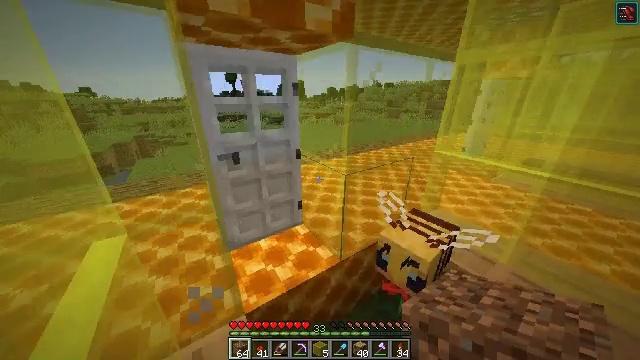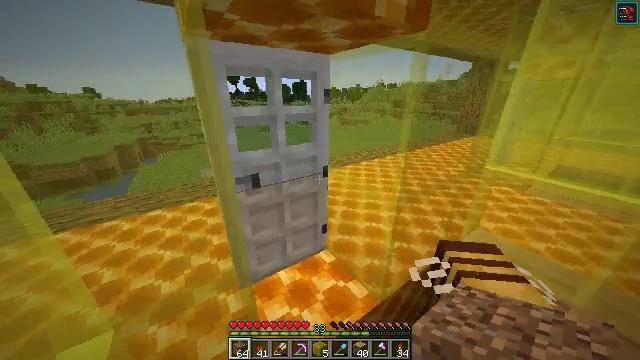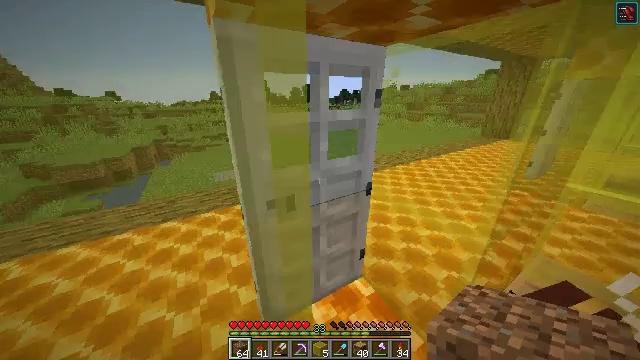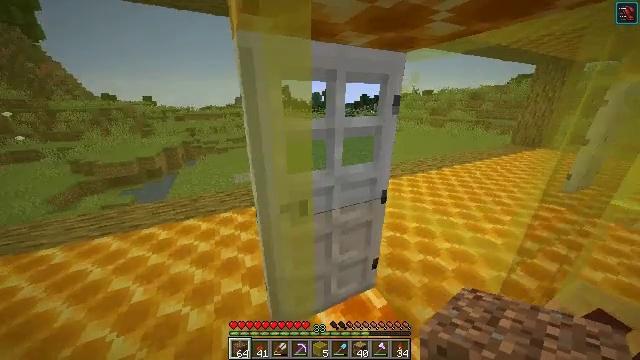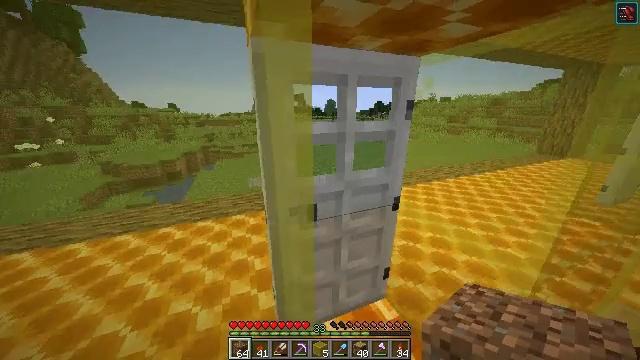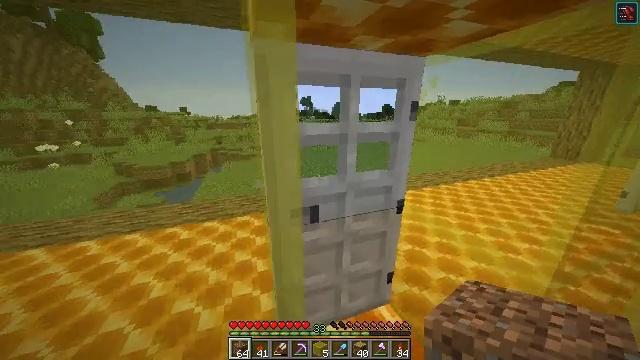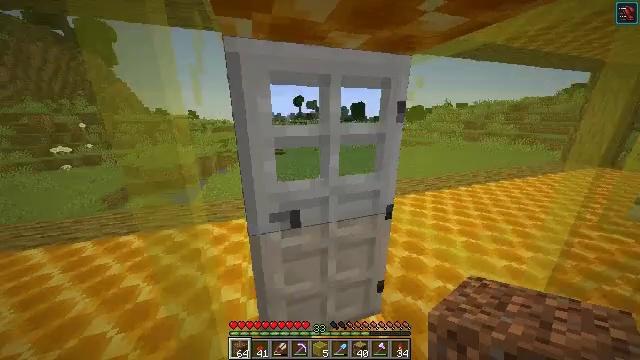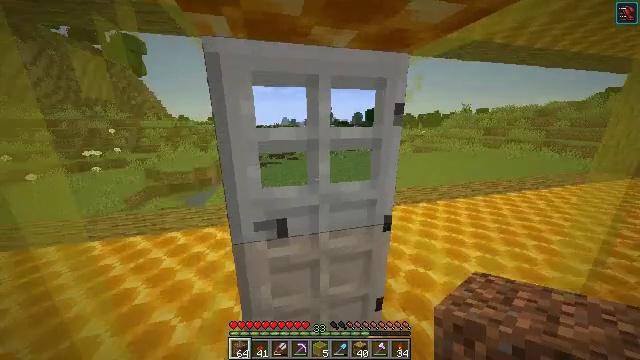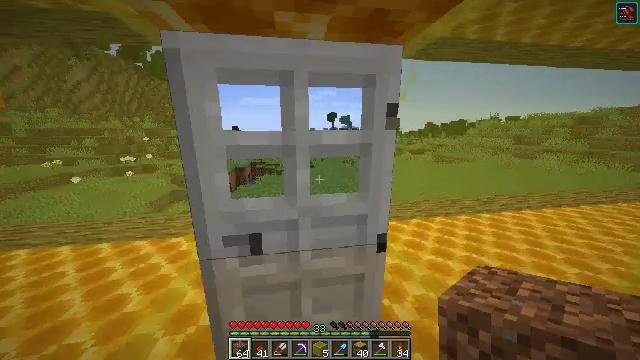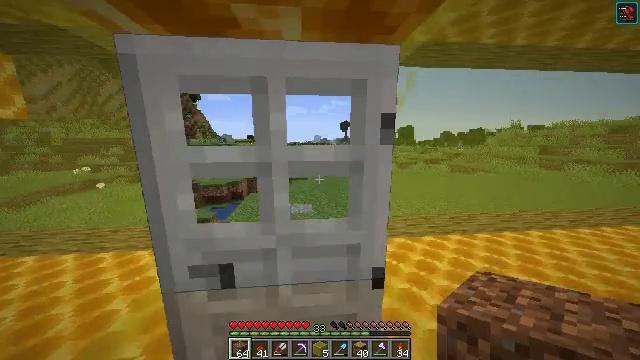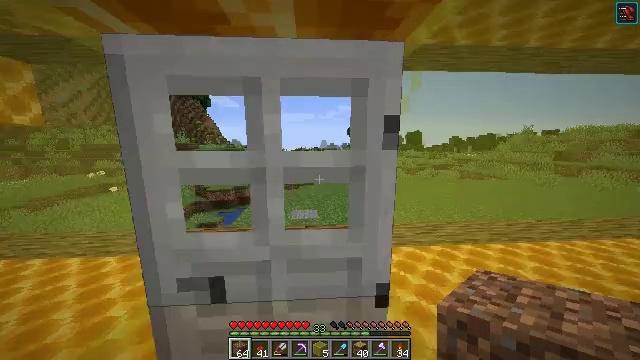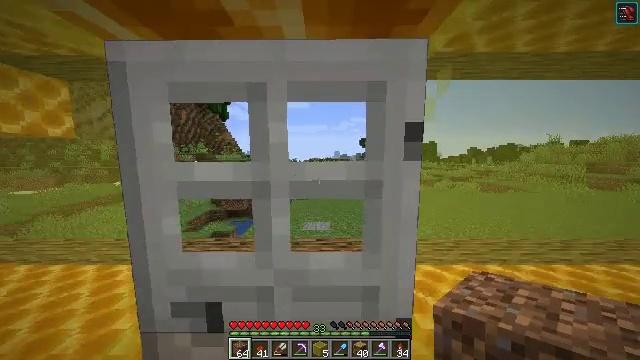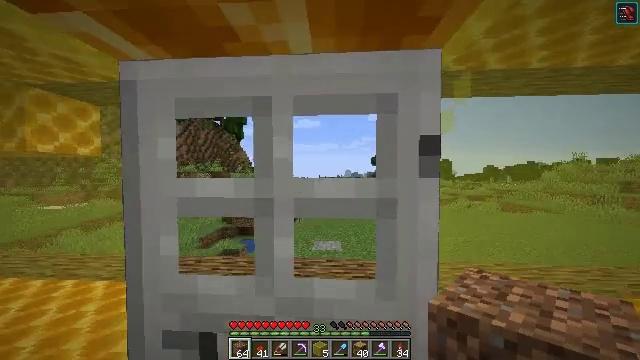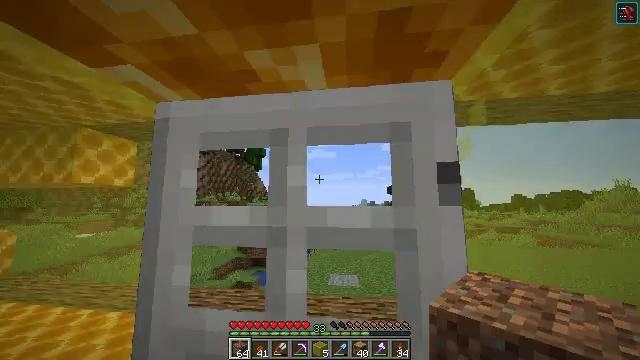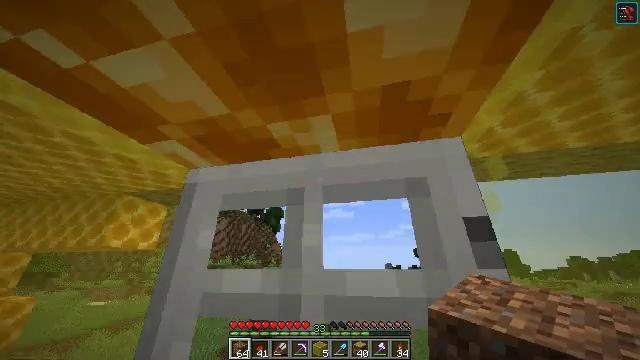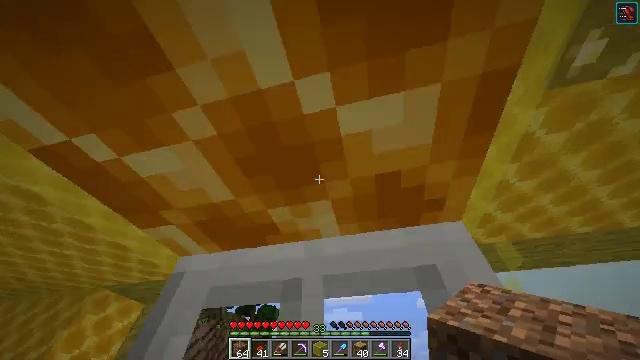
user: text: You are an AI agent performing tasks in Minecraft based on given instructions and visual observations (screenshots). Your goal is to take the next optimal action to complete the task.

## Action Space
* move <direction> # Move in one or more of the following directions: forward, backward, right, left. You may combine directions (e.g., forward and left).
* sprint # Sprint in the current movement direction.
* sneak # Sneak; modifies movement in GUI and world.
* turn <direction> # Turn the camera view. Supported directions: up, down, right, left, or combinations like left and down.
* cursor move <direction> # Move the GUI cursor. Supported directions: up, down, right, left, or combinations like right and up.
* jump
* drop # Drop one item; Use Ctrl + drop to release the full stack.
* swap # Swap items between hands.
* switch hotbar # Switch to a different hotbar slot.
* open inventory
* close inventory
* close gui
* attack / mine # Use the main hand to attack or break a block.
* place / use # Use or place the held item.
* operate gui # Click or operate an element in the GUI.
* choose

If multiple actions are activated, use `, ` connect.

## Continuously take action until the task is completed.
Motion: motion action
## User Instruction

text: Open the crafting table to make a honeycomb block with honeycombs.
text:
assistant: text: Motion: move forward and move left
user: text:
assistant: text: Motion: move forward and move left, turn left
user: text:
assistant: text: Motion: move forward and move left, turn left and up
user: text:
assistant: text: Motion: move forward, turn left and up
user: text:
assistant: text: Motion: move forward, turn left
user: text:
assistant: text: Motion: move forward and move right, turn left
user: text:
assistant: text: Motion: move forward and move right, turn left and up
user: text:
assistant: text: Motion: move forward and move right, turn left and up
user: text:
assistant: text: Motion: move forward and move right, turn left and up
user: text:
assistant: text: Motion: turn left and up
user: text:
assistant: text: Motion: turn left and up
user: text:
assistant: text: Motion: turn left and up
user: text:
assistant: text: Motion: turn left and up
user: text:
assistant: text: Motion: turn left and up
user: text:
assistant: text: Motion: turn up
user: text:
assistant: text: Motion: turn right and up
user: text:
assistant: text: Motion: turn right and up
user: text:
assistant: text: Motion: turn right and up
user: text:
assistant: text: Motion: no_op
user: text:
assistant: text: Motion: turn right and up
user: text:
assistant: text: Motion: turn right and up
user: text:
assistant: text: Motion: turn right and up
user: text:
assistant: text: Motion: turn right and up
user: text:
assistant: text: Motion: turn right and up
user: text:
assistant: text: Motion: no_op
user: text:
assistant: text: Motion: no_op
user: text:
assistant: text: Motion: no_op
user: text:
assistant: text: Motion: move back
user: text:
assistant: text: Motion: move back
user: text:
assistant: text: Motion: no_op